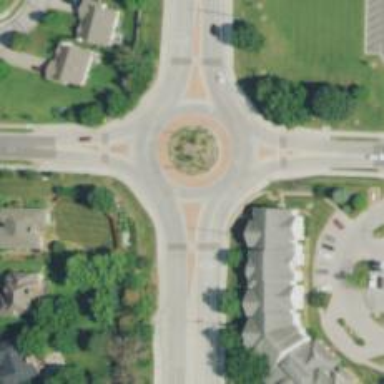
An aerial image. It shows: Secondary road around roundabout.